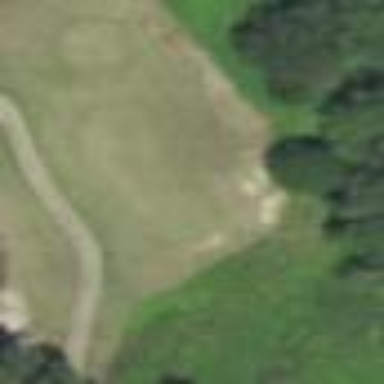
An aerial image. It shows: Golf tee.